Field crop: tomato
Growth stage: 1
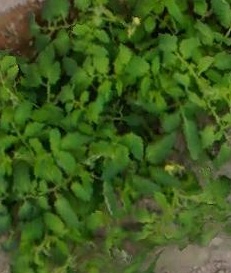
Species: tomato